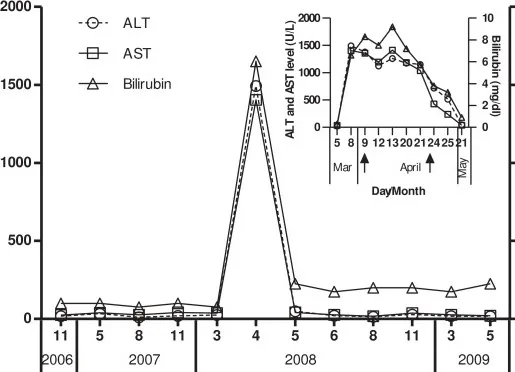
The ALT, AST, bilirubin levels and lymphocytes counts in an HBV/HIV coinfected patient experiencing a spontaneous HBV reactivation. (A) The ALT, AST and bilirubin levels were monitored regularly from 2006 to 2009. The ALT and AST levels were plotted at the left Y-axis and the bilirubin level at the right Y-axis. The insert indicated the ALT, AST and bilirubin levels during the flare-up phase, the black arrows indicated the sampling time for sequencing.
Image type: chart (chart)